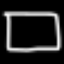
Label: square